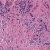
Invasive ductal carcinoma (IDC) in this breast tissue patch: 1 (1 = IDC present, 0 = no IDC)